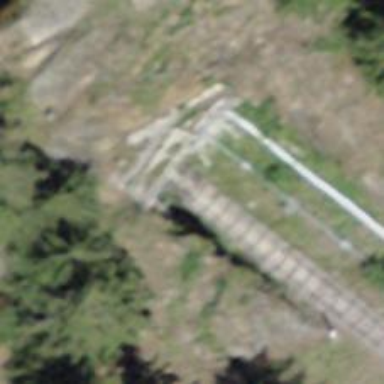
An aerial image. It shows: Disused railway bridge.